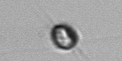
Label: Acanthoica_quattrospina